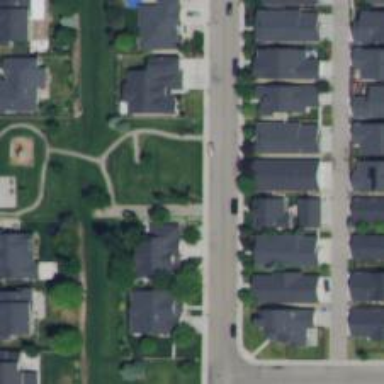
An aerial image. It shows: Sidewalk.